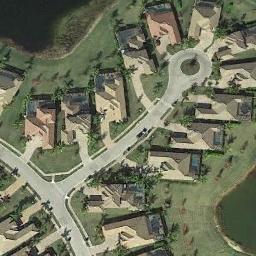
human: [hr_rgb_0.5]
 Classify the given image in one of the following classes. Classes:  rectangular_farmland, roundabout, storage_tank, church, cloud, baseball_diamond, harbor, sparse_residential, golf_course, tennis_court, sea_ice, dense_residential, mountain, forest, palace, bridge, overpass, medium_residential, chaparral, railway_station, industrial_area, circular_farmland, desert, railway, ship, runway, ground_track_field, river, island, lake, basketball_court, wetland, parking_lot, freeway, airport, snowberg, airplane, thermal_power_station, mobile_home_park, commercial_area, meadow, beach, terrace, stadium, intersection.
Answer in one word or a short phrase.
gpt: dense_residential